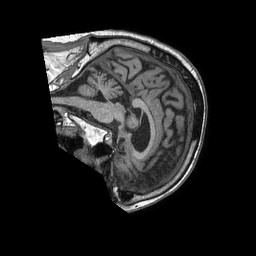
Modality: T1w
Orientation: sagittal
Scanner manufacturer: philips
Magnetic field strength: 1.5 T
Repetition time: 0.007729 s
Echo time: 0.003526 s